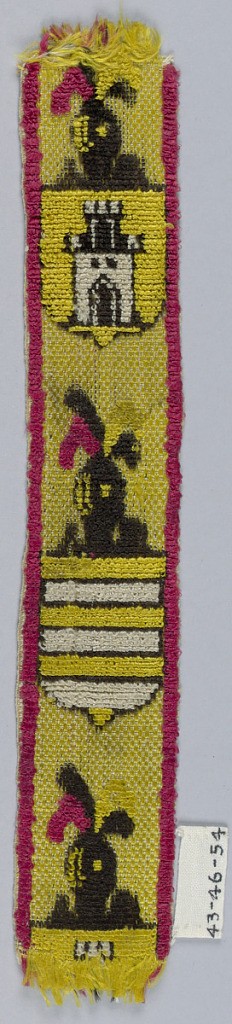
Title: Trimming
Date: early 19th century
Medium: silk Technique: uncut voided velvet weave
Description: Two shields, each topped with plume helmet, one showing a castle, and the other, horizontal bars. Colors are black, red, and white on yellow ground.